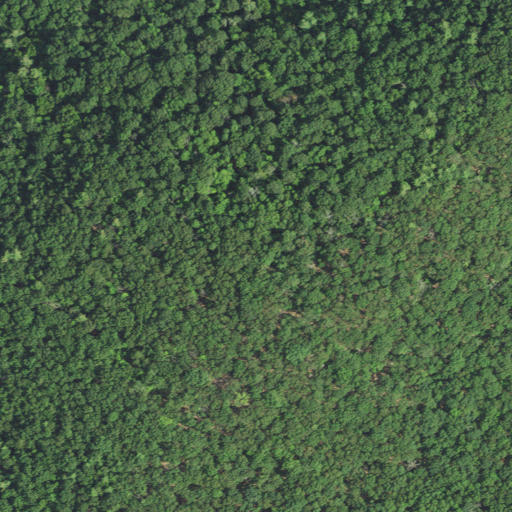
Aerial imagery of mountain in West Virginia named Swisher Knob containing deciduous forest and mixed forest